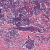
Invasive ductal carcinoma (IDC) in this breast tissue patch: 0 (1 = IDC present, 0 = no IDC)